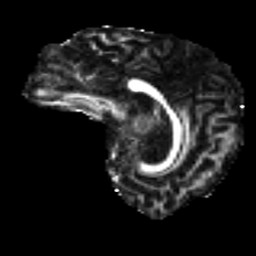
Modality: FA
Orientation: sagittal
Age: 42
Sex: male
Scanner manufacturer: ge
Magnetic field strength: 3 T
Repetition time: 7.8 s
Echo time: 0.0608 s